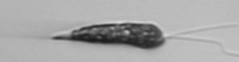
Label: Euglena